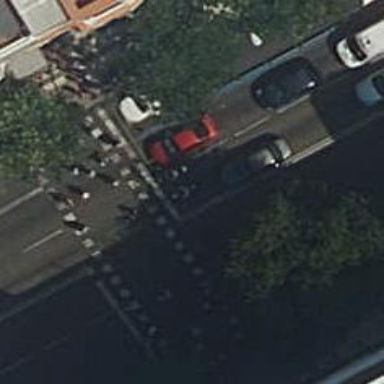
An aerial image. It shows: Zebra crossing with traffic signals.